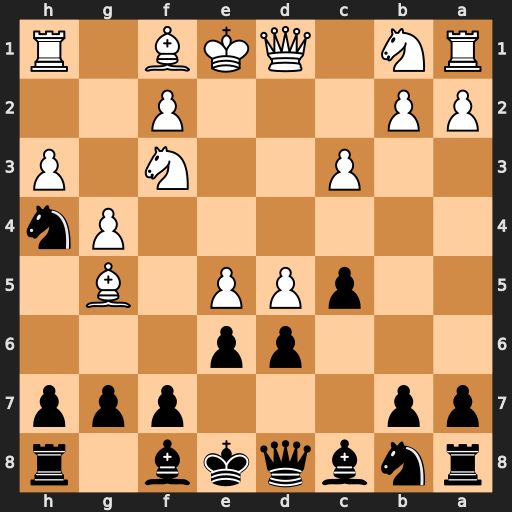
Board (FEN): rnbqkb1r/pp3ppp/3pp3/2pPP1B1/6Pn/2P2N1P/PP3P2/RN1QKB1R
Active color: b
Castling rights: KQkq
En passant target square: -
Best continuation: Nxf3+ Qxf3 Qxg5